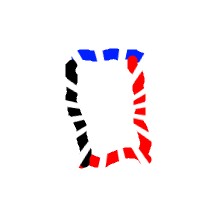
Shape: rectangle